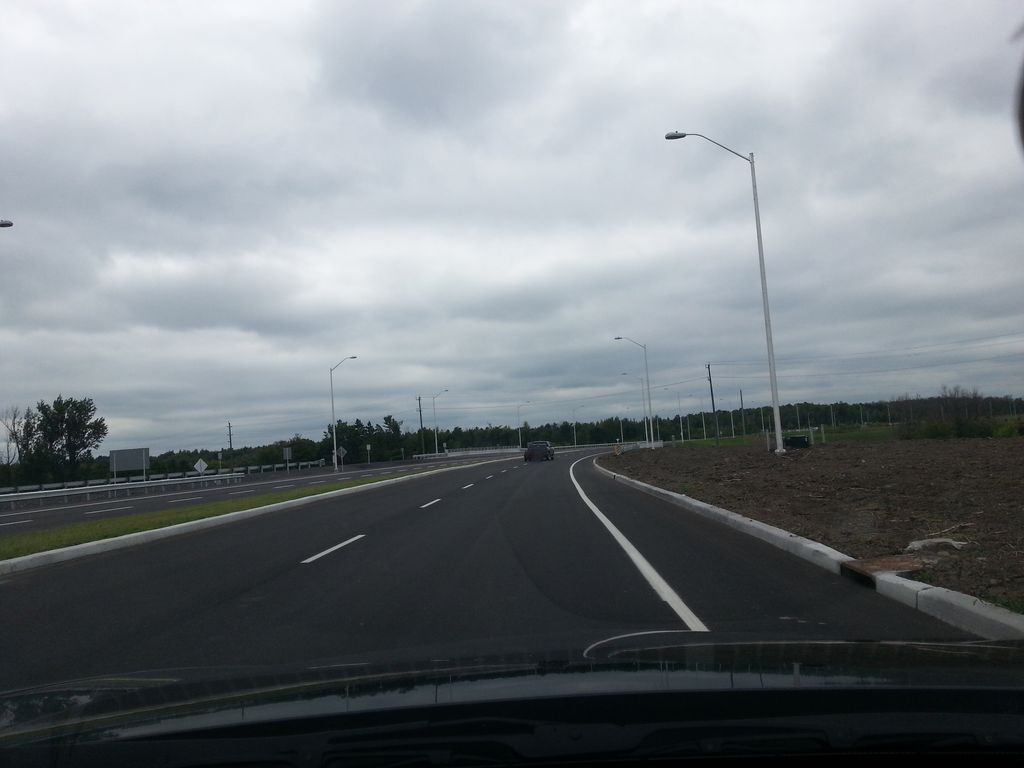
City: ottawa-gatineau